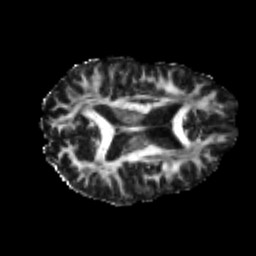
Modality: FA
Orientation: axial
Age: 20
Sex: male
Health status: healthy
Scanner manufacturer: philips
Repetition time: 7.476 s
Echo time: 0.08753 s